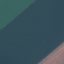
Land use / land cover: AnnualCrop